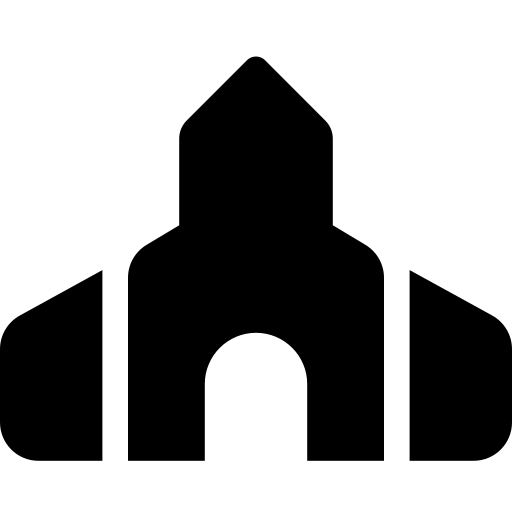
Tags: icon, FontAwesome, fa-icon, solid, place, of, worship